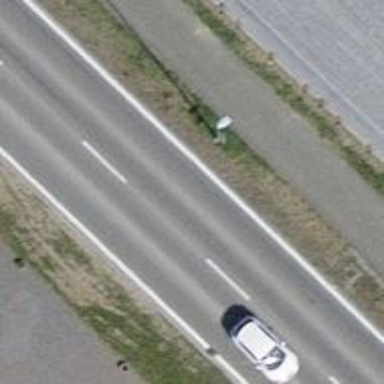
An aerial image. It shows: Asphalt road classified as primary highway.